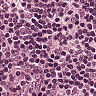
Metastatic tissue present: no